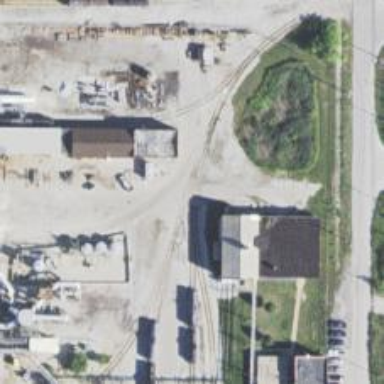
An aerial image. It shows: Rail spur service.